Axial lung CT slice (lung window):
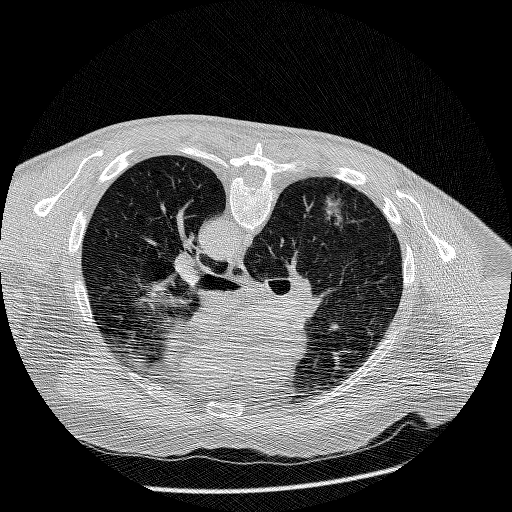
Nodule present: yes
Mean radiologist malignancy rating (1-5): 4.75